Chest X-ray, PA view. Patient: 62 years old, sex F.
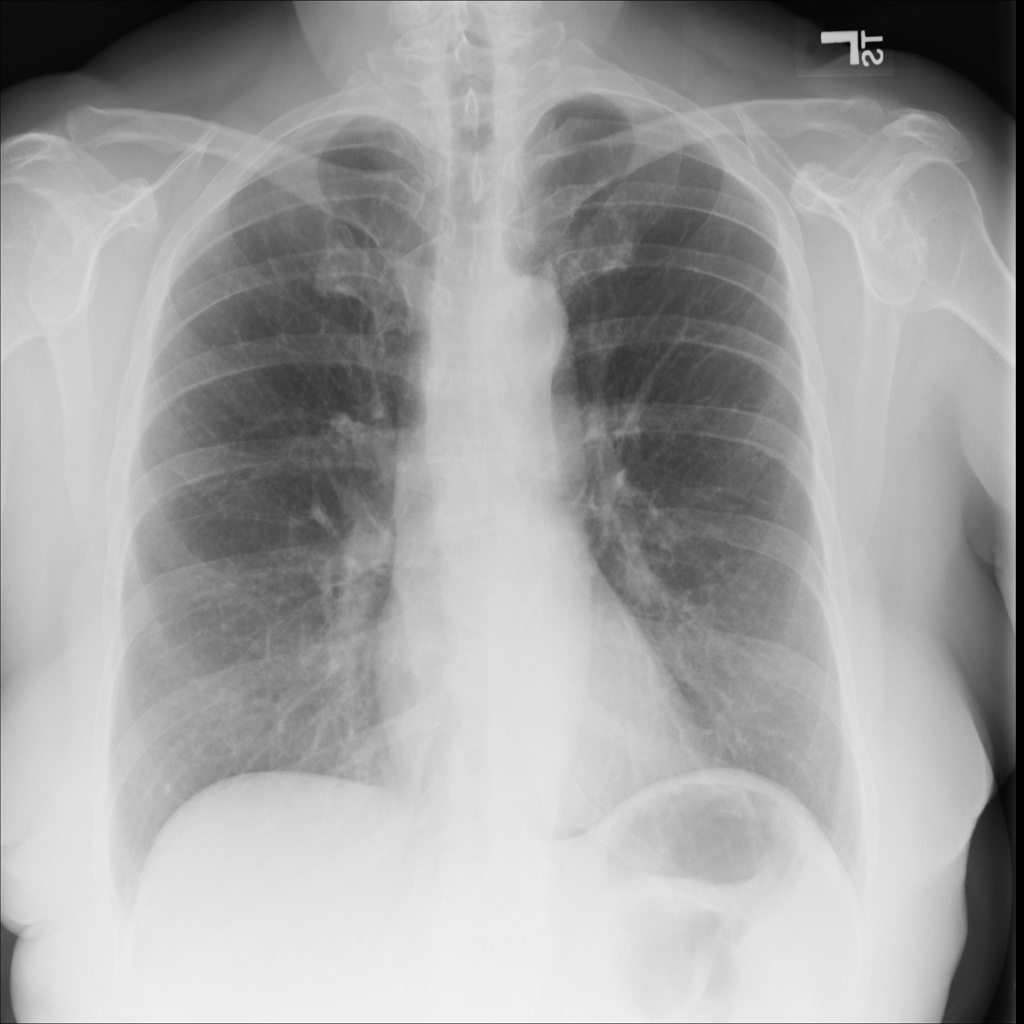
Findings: No Finding